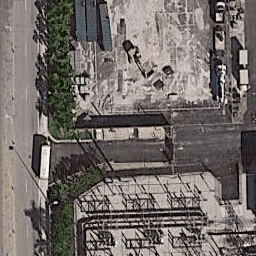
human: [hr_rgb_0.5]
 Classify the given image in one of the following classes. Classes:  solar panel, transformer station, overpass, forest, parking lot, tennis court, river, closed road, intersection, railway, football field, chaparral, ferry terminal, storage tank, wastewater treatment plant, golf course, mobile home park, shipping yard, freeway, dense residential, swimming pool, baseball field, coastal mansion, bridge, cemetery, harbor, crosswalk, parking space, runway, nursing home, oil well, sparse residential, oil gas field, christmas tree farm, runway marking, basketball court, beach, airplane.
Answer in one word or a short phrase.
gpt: transformer station